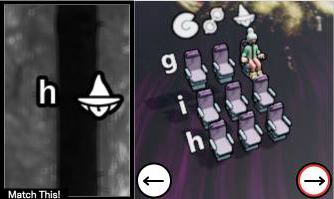
Task: seats
Answer: no